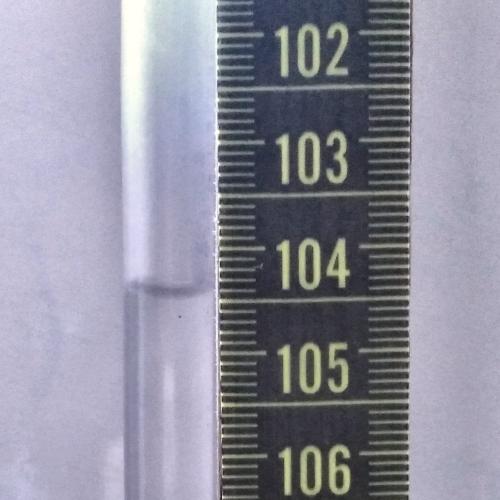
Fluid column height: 104.4 cm